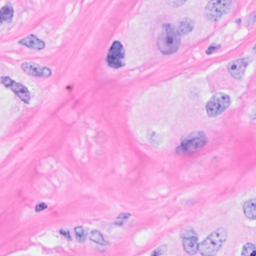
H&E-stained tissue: Breast